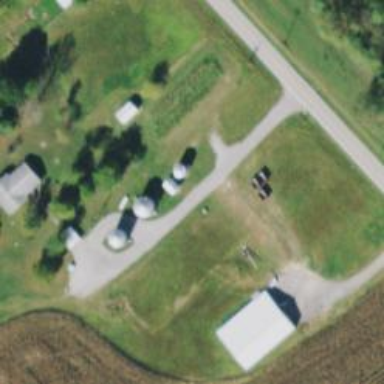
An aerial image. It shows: Silo.